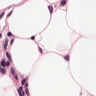
Metastatic tissue present: no